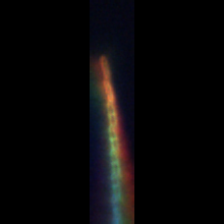
Taxon: Psuedo-nitzschia
Group: Diatoms